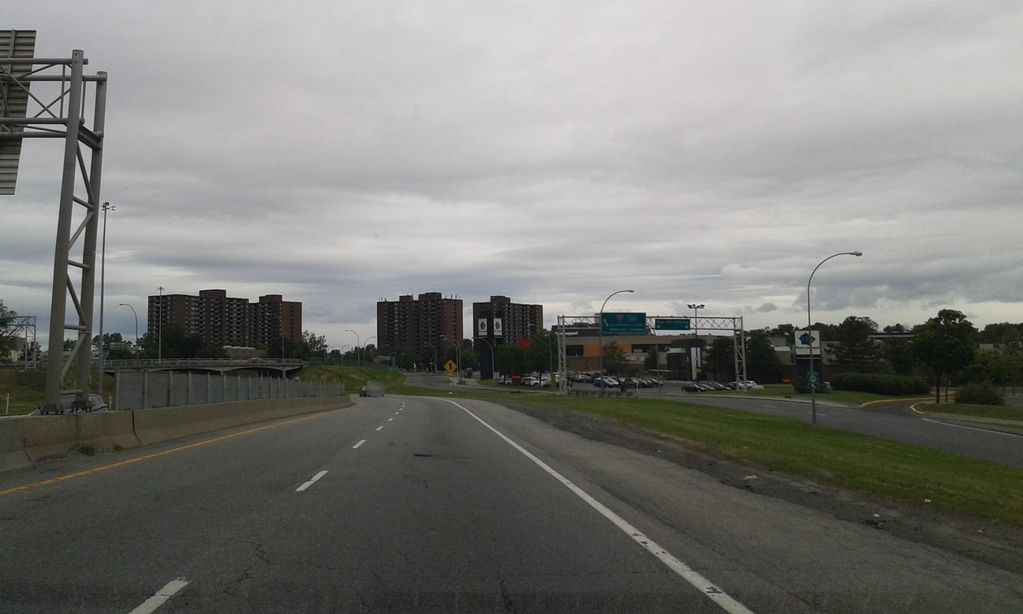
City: montreal